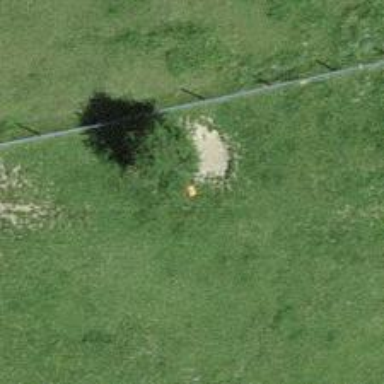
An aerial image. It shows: View of pole with roofed pipeline marker.